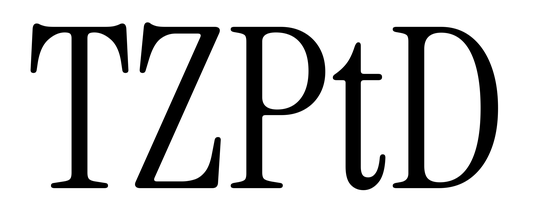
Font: InstrumentSerif-Regular